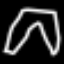
Label: pants